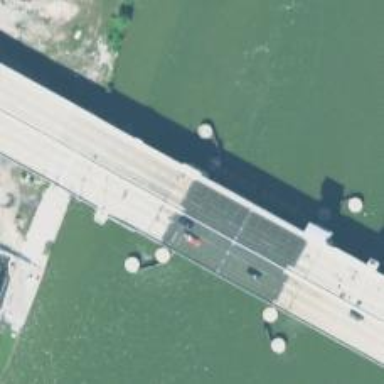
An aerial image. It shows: Movable bridge on primary highway.